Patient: sex F, age 89
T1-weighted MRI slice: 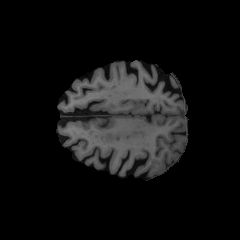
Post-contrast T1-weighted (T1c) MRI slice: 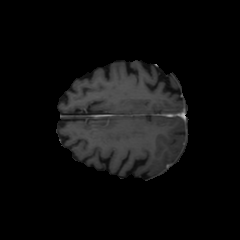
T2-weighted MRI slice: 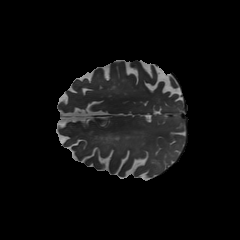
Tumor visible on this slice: yes
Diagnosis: Glioblastoma, IDH-wildtype
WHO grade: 4